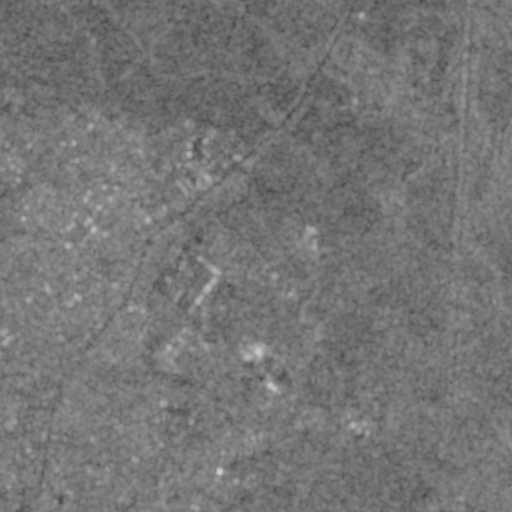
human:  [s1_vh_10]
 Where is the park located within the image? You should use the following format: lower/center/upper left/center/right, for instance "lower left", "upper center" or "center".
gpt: The park is located in the lower center of the image.
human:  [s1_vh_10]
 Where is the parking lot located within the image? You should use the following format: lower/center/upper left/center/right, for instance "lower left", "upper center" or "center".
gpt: The parking lot is located in the upper center of the image.
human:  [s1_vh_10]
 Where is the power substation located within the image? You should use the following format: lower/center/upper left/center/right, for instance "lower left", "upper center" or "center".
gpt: The power substation is located in the lower of the image.
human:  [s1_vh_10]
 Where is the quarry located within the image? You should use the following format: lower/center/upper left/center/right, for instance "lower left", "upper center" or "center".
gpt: There is no quarry in the image.

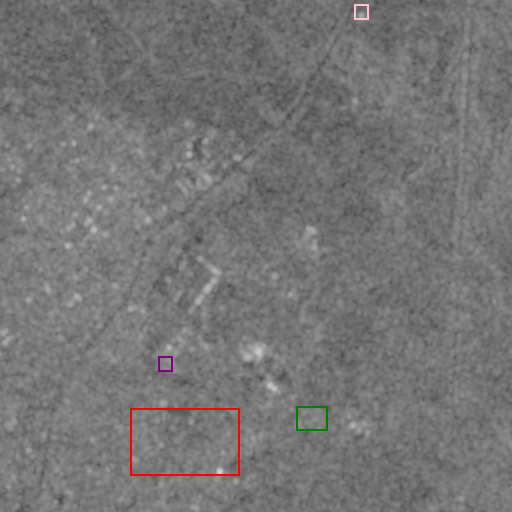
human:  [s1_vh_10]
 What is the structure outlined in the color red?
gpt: The structure outlined in red is a crop field.
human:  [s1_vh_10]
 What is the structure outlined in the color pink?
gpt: The structure outlined in pink is a gas station.
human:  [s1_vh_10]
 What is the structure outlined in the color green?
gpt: The structure outlined in green is a park.
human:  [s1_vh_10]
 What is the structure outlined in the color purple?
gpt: The structure outlined in purple is a power substation.
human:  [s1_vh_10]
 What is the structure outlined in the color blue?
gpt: There is no blue outline.